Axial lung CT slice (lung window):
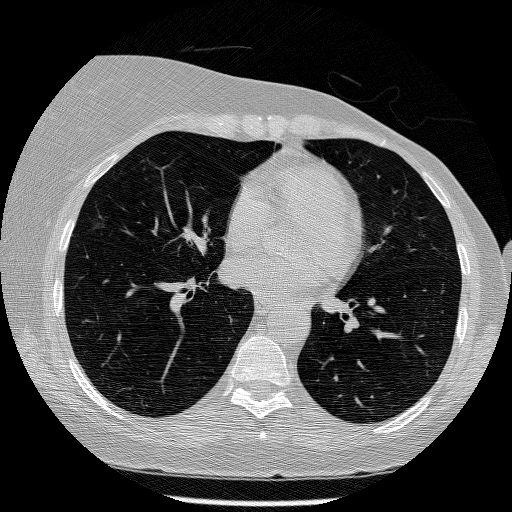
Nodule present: no